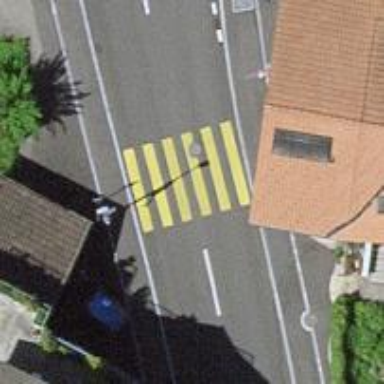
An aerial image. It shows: Uncontrolled zebra crossing on the road.